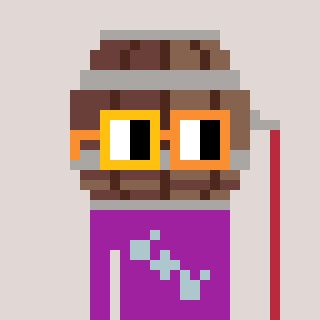
a pixel art character with square yellow and orange glasses, a wine barrel-shaped head and a magenta-colored body on a warm background